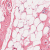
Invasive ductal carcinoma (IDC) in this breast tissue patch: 0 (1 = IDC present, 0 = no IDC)